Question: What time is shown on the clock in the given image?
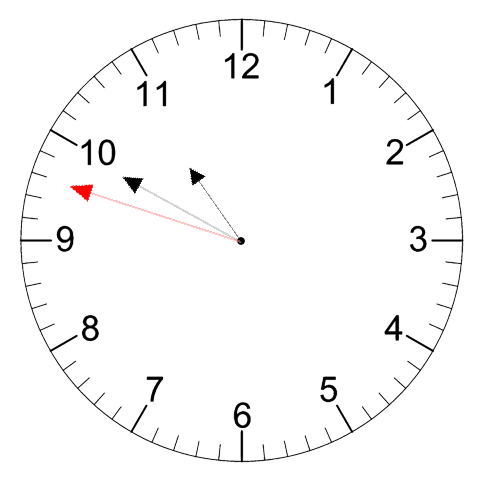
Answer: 10:49:48